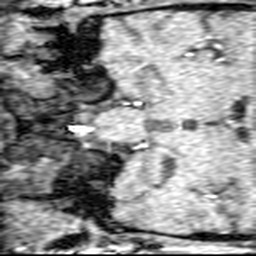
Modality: angio
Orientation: coronal
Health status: ill
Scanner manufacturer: siemens
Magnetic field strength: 1.5 T
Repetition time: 0.039 s
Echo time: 0.00502 s